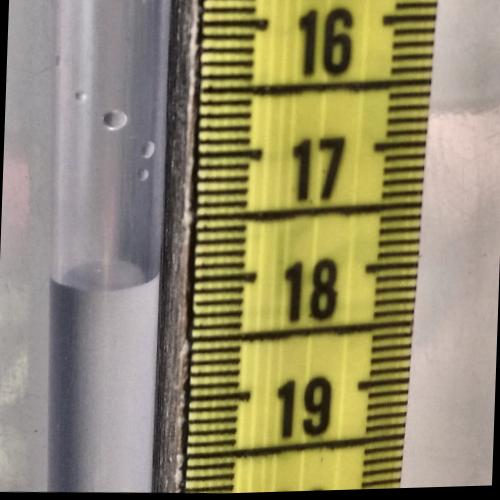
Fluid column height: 18.0 cm